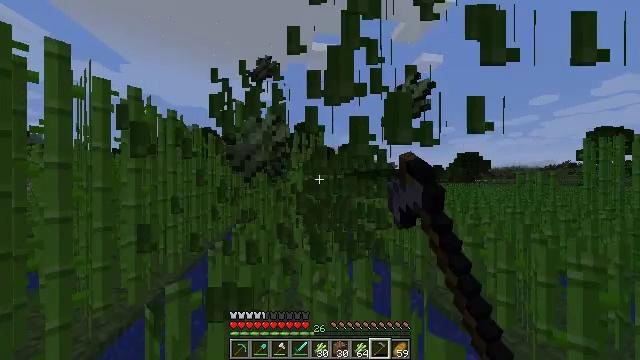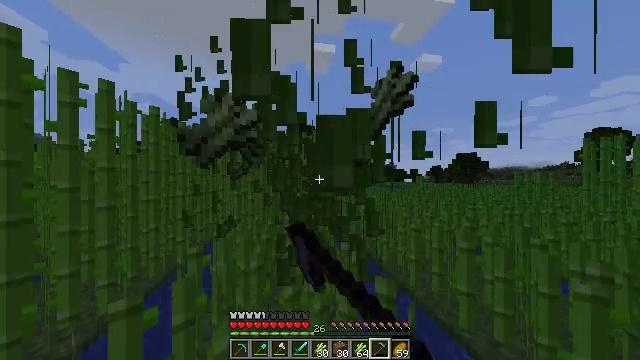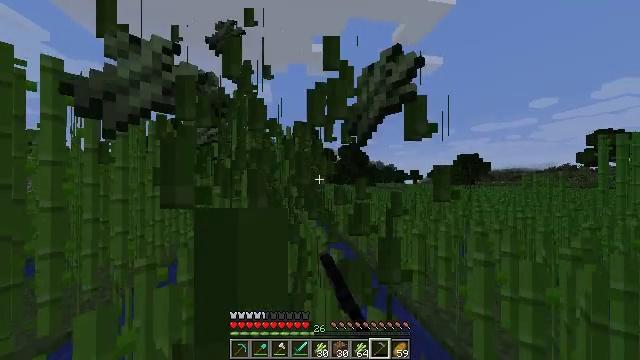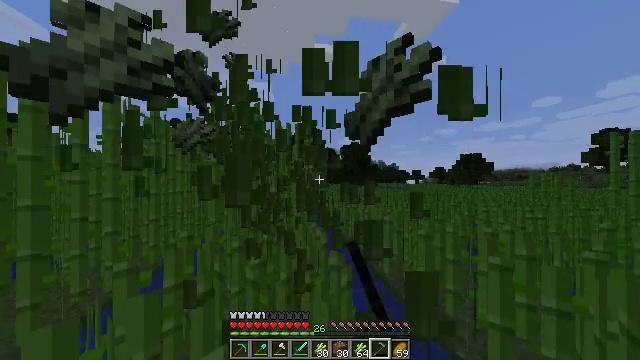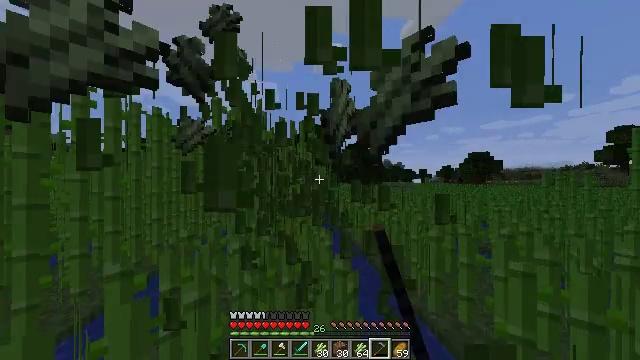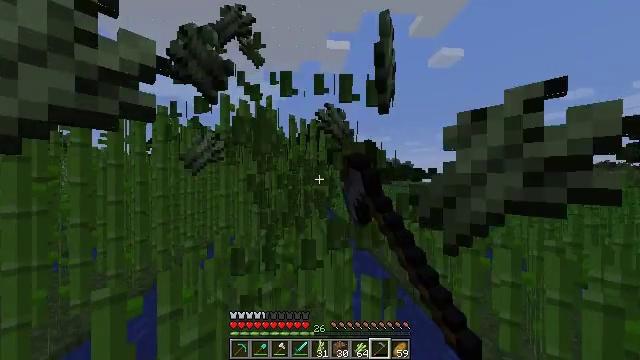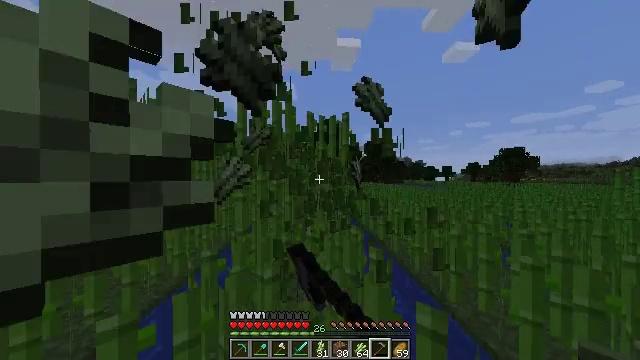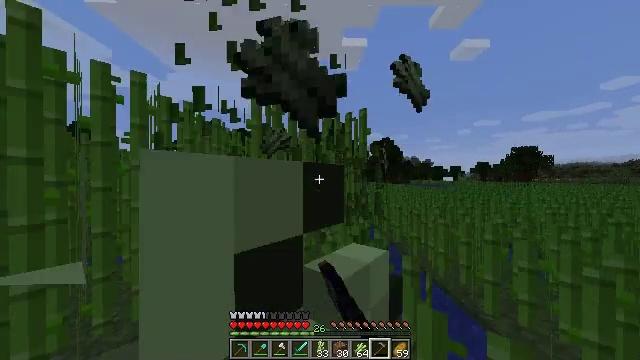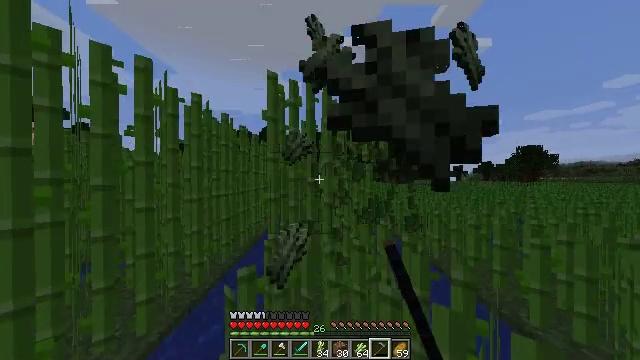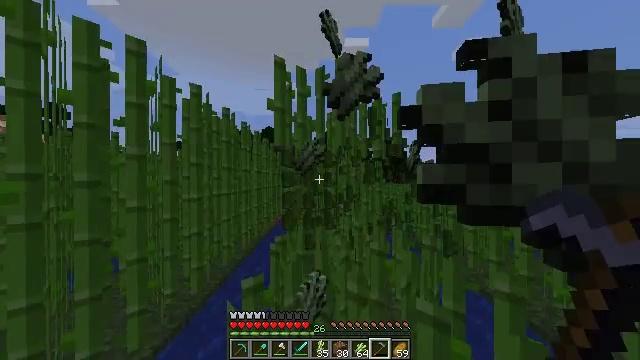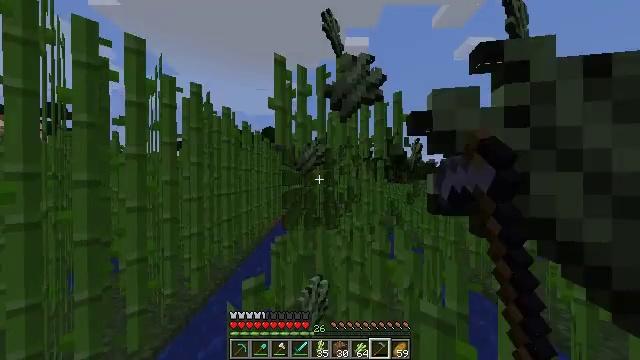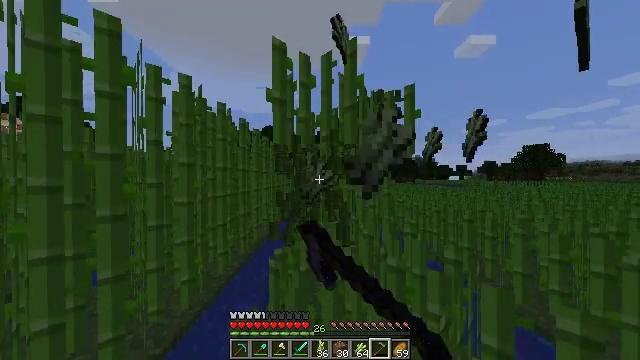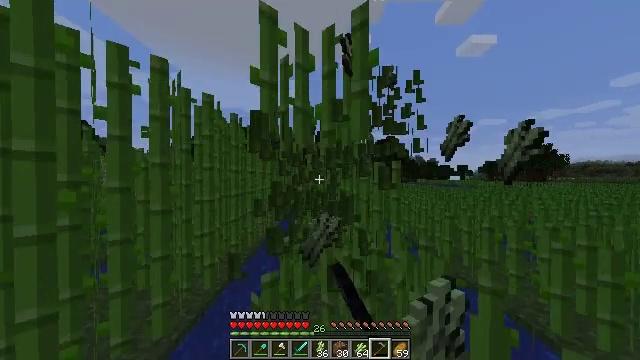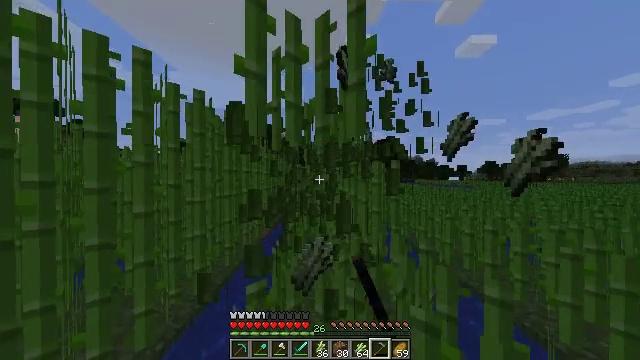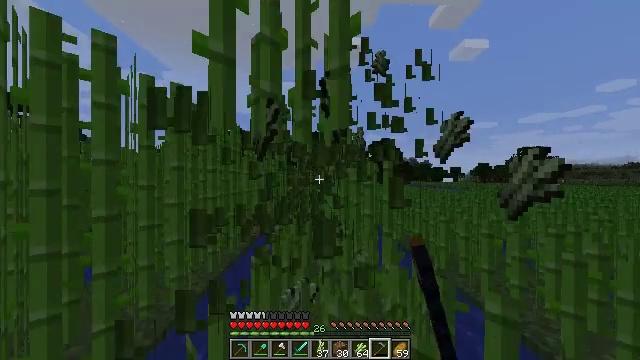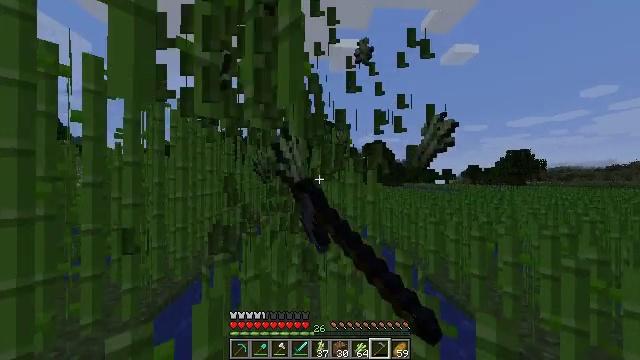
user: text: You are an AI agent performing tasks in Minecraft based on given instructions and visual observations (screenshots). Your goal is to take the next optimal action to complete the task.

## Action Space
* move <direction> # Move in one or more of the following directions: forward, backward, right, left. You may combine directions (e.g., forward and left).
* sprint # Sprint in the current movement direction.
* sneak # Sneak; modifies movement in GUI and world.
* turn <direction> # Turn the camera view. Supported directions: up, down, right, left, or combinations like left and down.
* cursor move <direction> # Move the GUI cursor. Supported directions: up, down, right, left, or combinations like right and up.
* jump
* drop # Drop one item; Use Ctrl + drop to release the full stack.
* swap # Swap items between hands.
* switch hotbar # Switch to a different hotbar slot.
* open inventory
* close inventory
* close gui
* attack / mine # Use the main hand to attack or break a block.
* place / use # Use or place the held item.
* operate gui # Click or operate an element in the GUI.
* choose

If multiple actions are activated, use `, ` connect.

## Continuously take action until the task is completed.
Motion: motion action
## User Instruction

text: Break the sugar cane.
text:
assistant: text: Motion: move forward, sprint, attack / mine
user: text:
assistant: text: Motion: move forward, sprint, attack / mine
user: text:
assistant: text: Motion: move forward, sprint, attack / mine
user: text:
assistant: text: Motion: move forward and move left, sprint, turn left, attack / mine
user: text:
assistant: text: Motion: move forward and move left, sprint, turn left, attack / mine
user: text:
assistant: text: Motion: move forward and move left, sprint, turn left, attack / mine
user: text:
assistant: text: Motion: move forward and move left, sprint, turn left, attack / mine
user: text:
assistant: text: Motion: move forward and move left, sprint, attack / mine
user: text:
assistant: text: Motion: move forward, sprint, attack / mine
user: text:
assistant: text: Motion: move forward, sprint, attack / mine
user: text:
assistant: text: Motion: move forward, sprint, attack / mine
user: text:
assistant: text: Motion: move forward, sprint, attack / mine
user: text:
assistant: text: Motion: move forward and move right, sprint, attack / mine
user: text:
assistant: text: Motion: move forward and move right, sprint, turn right, attack / mine
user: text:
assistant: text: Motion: move forward and move right, sprint, turn right, attack / mine
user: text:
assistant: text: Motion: move forward, sprint, attack / mine
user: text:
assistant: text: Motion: move forward and move left, sprint, attack / mine
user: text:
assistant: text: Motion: move forward and move left, sprint, attack / mine
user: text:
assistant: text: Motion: move forward and move left, sprint, attack / mine
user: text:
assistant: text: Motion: move forward and move left, sprint, attack / mine
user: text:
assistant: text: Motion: move forward and move left, sprint, turn left, attack / mine
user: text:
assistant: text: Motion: move forward, sprint, turn left, attack / mine
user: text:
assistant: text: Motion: move forward, sprint, attack / mine
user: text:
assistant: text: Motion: move forward and move right, sprint, attack / mine
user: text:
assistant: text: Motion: move forward and move right, sprint, attack / mine
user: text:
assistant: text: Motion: move forward and move right, sprint, turn right, attack / mine
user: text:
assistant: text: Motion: move forward and move right, sprint, turn right, attack / mine
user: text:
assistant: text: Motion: move forward and move right, sprint, turn right, attack / mine
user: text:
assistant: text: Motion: move forward and move right, sprint, attack / mine
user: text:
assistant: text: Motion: move forward and move right, sprint, attack / mine